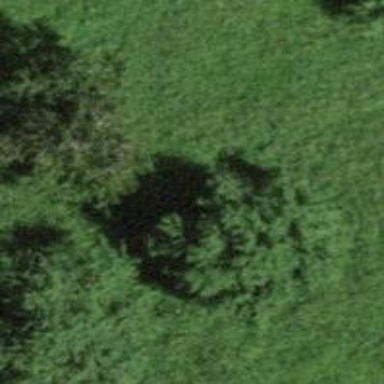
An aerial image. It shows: Broadleaved tree with lush leaves.